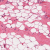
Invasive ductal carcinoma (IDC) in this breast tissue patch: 0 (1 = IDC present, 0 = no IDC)